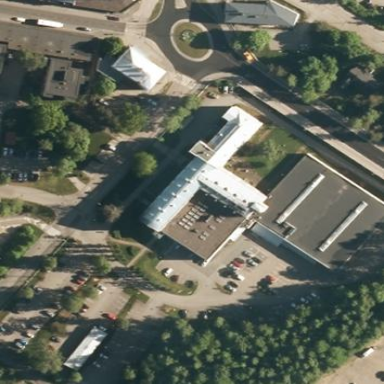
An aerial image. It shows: Public building.